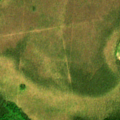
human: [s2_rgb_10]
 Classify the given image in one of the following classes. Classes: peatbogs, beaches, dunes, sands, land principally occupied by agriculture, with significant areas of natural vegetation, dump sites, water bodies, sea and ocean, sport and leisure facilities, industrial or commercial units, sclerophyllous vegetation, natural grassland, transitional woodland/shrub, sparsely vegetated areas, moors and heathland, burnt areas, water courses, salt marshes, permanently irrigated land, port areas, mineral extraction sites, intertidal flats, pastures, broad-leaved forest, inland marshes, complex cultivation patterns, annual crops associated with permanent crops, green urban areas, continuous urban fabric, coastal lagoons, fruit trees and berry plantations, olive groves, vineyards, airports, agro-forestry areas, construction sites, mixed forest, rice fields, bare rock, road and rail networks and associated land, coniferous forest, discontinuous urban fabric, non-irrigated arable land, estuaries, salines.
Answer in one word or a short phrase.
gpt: broad-leaved forest, coniferous forest, mixed forest, transitional woodland/shrub, peatbogs